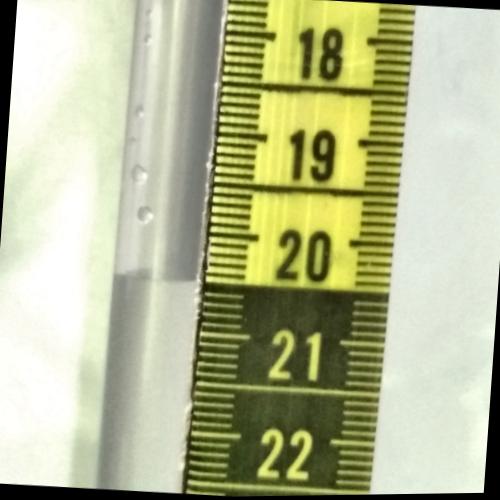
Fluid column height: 20.5 cm